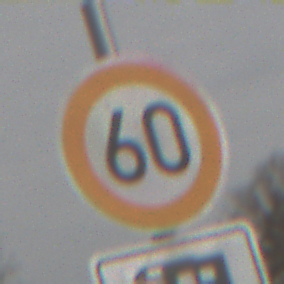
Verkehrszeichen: Geschwindigkeit60
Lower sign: HinweisDurchSinnbild23
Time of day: MorningAfternoon
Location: Outdoor (Suburban)
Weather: Overcast
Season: NotSpecified
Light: Natural